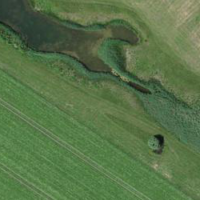
EUNIS habitat code: 21
Species observed at this site:
Planorbarius corneus
Chorthippus biguttulus